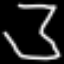
Label: hourglass